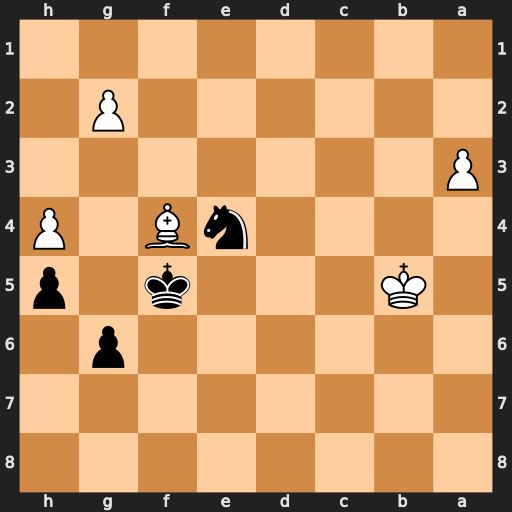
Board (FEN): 8/8/6p1/1K3k1p/4nB1P/P7/6P1/8
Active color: b
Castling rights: -
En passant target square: -
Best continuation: Kxf4